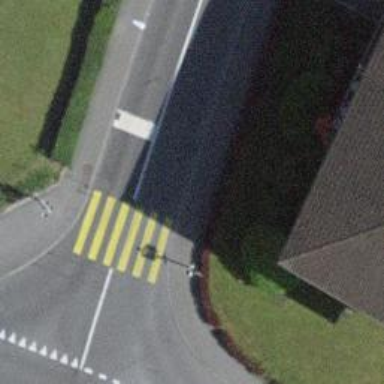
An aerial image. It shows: Kerb barrier.